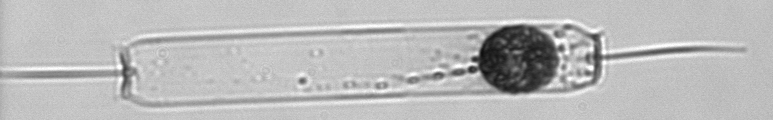
Label: Ditylum_brightwellii